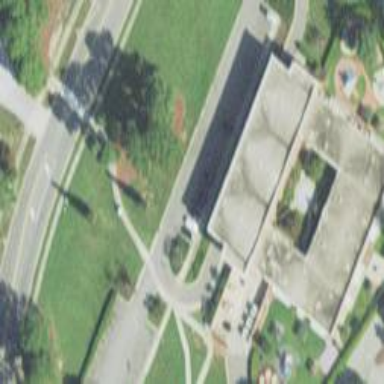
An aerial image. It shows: College building.